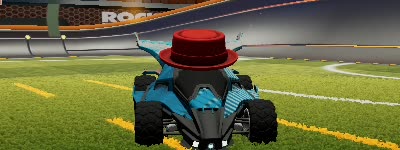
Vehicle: aftershock